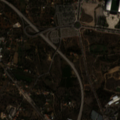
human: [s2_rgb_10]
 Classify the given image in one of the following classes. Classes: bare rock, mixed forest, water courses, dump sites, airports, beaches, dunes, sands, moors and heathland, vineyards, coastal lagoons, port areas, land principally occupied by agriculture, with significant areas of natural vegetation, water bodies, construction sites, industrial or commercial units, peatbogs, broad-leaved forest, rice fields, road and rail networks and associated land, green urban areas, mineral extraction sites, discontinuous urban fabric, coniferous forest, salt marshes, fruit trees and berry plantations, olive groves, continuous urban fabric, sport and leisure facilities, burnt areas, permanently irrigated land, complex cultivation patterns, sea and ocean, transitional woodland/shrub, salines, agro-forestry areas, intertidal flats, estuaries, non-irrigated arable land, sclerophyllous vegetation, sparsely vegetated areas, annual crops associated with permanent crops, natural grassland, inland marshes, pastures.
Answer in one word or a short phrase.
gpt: discontinuous urban fabric, sport and leisure facilities, annual crops associated with permanent crops, land principally occupied by agriculture, with significant areas of natural vegetation